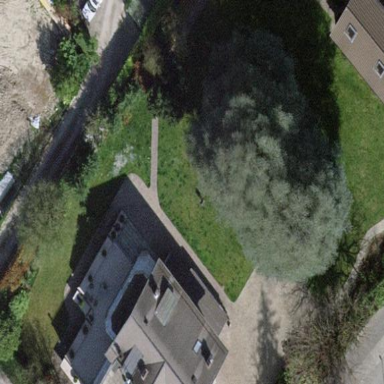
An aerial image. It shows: Garden enclosed by fence.